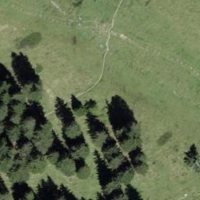
EUNIS habitat code: 23
Species observed at this site:
Gentianella campestris